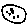
Label: moon